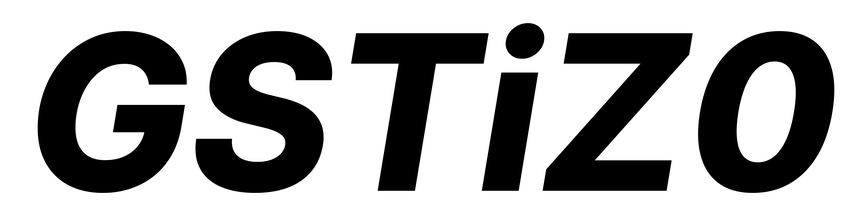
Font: Inter-Italic_ExtraBold_Italic